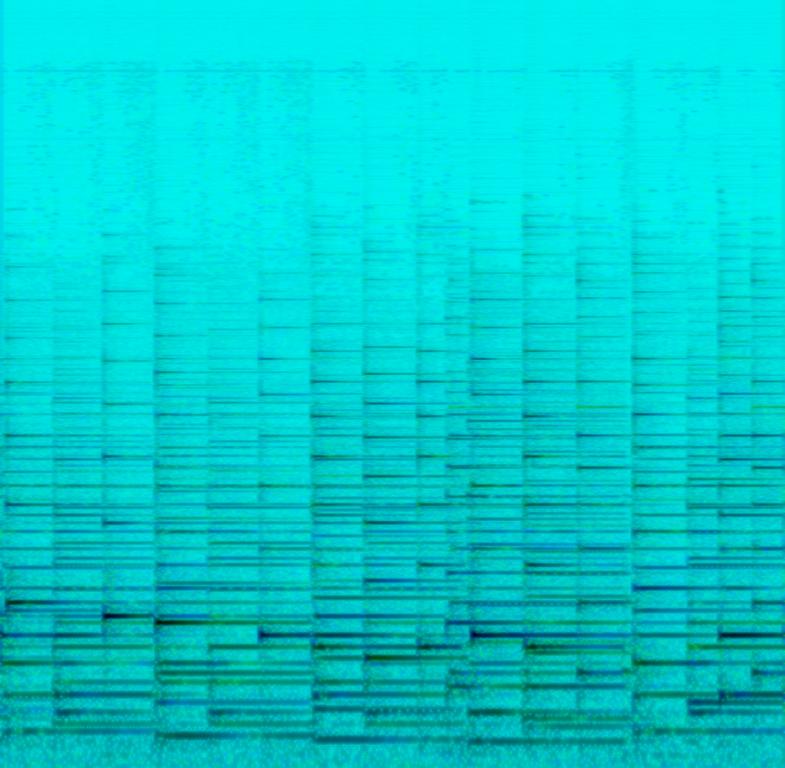
An acoustic piano is playing a composition that sounds sad and dramatic. At the end a loud higher pitched string is coming in. This song may be playing as an intro for a movie.